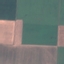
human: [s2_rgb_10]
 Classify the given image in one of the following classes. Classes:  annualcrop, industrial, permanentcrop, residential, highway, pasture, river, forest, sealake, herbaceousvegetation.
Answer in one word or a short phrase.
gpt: AnnualCrop